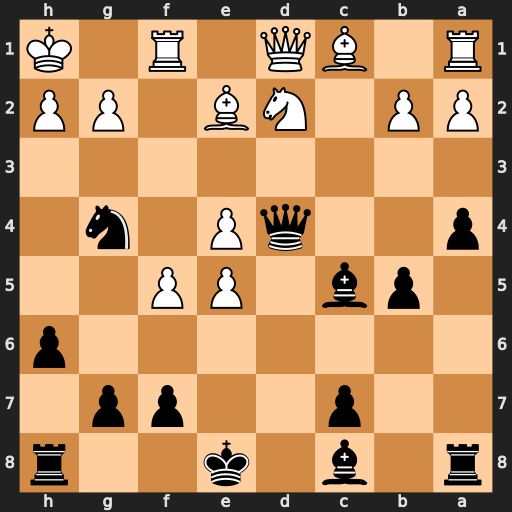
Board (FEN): r1b1k2r/2p2pp1/7p/1pb1PP2/p2qP1n1/8/PP1NB1PP/R1BQ1R1K
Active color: b
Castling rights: kq
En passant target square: -
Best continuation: Qg1+ Rxg1 Nf2#